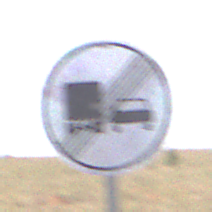
Verkehrszeichen: EndeUeberholverbotKraftfahrzeuge
Umgebung: Outdoor, Nature
Tageszeit: Midday
Wetter: PartlyCloudy
Licht: Natural
Jahreszeit: NotSpecified
Kontrast: HighContrast